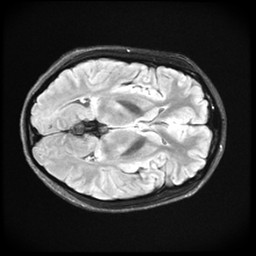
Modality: FLAIR
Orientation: axial
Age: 22
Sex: female
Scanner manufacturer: ge
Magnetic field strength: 3 T
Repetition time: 11 s
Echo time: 0.1497 s